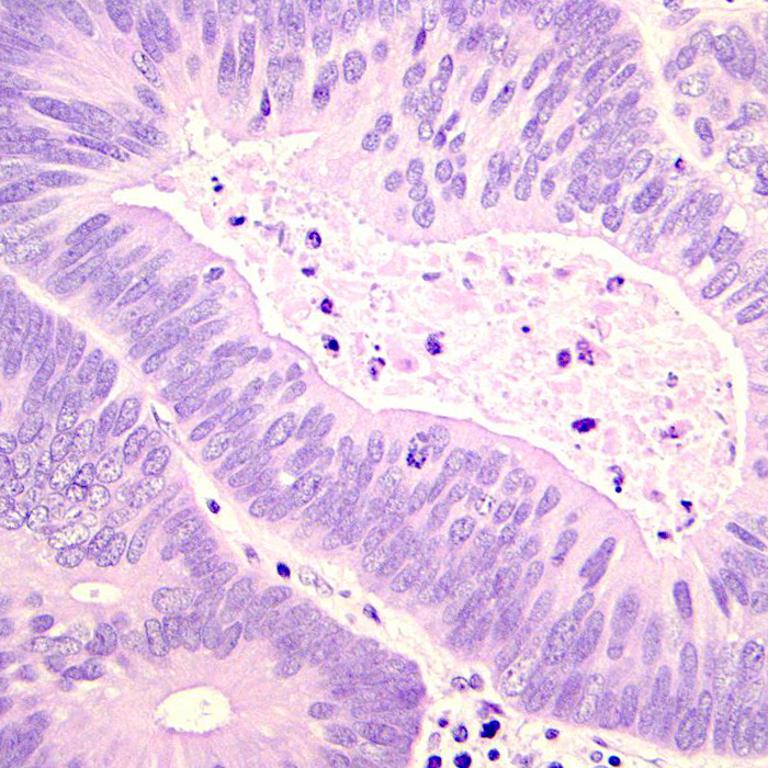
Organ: colon
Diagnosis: adenocarcinomas